高一 · 立体几何学
若不共线的三点到平面 $\alpha$ 的距离相等, 则该三点确定的平面 $\beta$ 与 $\alpha$ 之间的关系是
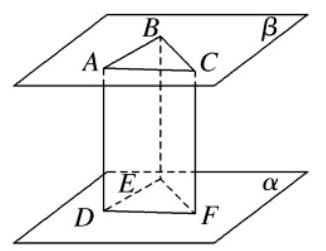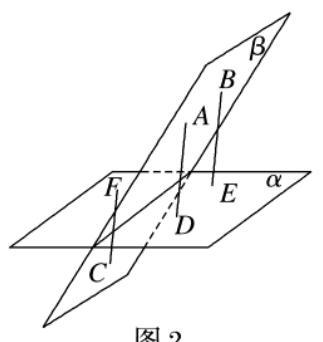
答案: 平行或相交
解析: 点在平面 $\alpha$ 的同侧时, 如图 1 所示, 由点 $A, B, C$ 到平面 $\alpha$ 的距离相等, 设到 $\alpha$ 的点为 $D, E$, $F$, 则有构成三个长方形 $A B E D, B C F E, C A D F$, 于是就有 $A B / / D E, B C / / E F$, 因为两相交直线平行, 所以 $\alpha / / \beta$. 当三点在平面 $\beta$ 的异侧时, 如图 2 所示也成立.

图 1

图 2